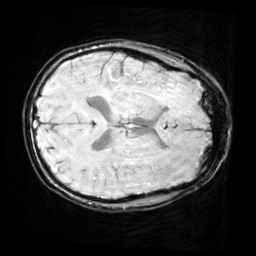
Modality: SWI
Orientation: axial
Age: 11
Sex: female
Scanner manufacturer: siemens
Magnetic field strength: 3 T
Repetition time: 0.027 s
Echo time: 0.02 s